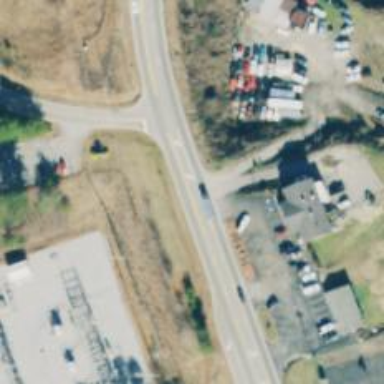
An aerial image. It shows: Asphalt road designated as trunk highway.